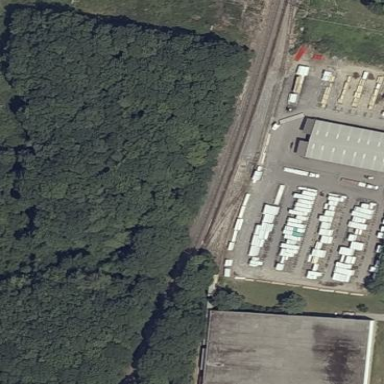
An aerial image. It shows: Industrial area designated as lumber yard.